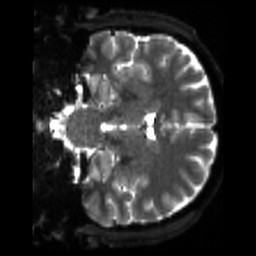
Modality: sbref
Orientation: coronal
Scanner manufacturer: siemens
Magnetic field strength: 3 T
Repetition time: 4 s
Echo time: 0.0594 s